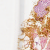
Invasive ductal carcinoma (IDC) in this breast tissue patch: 0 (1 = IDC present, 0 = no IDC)